Question: Using Python, I want to retrieve a set of solutions that satisfy the following equation describing an ellipsoid:

where H is a positive definite matrix.
In order to retrieve a vector x that satisfies the condition for an arbitrary positive definite matrix 30-dimensional matrix H and arbitrary y, I will minimize the following function:
'''
from scipy.optimize import minimize
import numpy as np
N = 30
H = np.identity(N)
y = 5
def fct(x):
return np.abs(np.dot(x, np.dot(H, x))-y)
x0 = np.ones(N)/ N
solution = minimize(fct, x0, method='Nelder-Mead')['x']
'''
In light of my research goal, I want to retrieve many different solutions that satisfy the condition for a large number (=500) of different positive definite matrices H. As such, I will minimize the function many times with different starting values denoted by x0 for each matrix H. I would like to tailor my approach to the problem such that I gain some performance (in terms of computational time) from special characteristics of my problem.
I know very little of numerical optimization (plan on diving into it when I have the time) but after having read an interesting post <URL> I have come to the following conclusions:
- - -
Is it correct to state that in case H is a positive definite matrix my problem is an unconstrained convex optimization problem?
The Nelder-Mead algorithm does return solutions that 'make sense'. Could I gain a speed up by leveraging characteristics of my problem? Or potentially by use of a different optimization algorithm? I am aware that there are certain methods for which supplying the jacobian and hessian dramatically improve performance but I am not sure whether that applies to my problem.
Many thanks for any help.
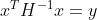
Answer: The problem that you are solving is an equation that can be expressed as F(x, params) = 0, so it is more natural to use a <URL> rather than a minimization function. In this case, you have 30 variables and just one equation, so the problem is highly underdetermined, and you would have to deal with that if you used a root-finding function.
The equation defines the <URL>ellipsoid. You can take advantage of this structure to easily generate points on the ellipsoid without resorting to a numerical solver.
Three sets of points that are not hard to generate are: the points where the ellipsoid intersects the coordinate axes; the extrema of the ellipsoid relative to the coordinate axes (i.e. the points where a bounding box is tangent to the ellipsoid); and the points where the principal axes of the ellipsoid intersect the ellipsoid. You can also generate random points on the ellipsoid by first generating random points on the unit hypersphere, and then transforming those points to the ellipsoid. This is also demonstrated in the script. Finally, if 'x' is a solution, then so is '-x'. (That fact is not used in the script.)
Here's a script that creates the sets of points described above. I use 10 variables instead of 30 to limit the amount of printed output.
'''
import numpy as np
from scipy.linalg import sqrtm
from scipy.stats import ortho_group
#--------------------------------------------
# Generate example input
#--------------------------------------------
dim = 10
# Create a positive definite matrix H with shape (dim, dim).
# evals is the vector of eigenvalues of H. This can be replaced
# with any vector of length 'dim' containing positive values.
evals = (np.arange(1, dim + 1)/2)**2
# Use a random orthogonal matrix to generate H.
R = ortho_group.rvs(dim)
H = R.T.dot(np.diag(evals).dot(R))
# y determines the level set to be computed.
y = 3.0
#--------------------------------------------
# Compute various points on the ellipsoid
#--------------------------------------------
Hinv = np.linalg.inv(H)
# Ellipsoid intercepts of the coordinate axes
xintercepts = np.diag(np.sqrt(y / np.diag(Hinv)))
# Ellipsoid coordinate extrema
xextrema = H.dot(np.diag(np.sqrt(y / np.diag(H))))
# Ellipsoid intersections with principal axes
evals, evecs = np.linalg.eigh(Hinv)
xprincipal = np.sqrt(y/evals)*evecs
# Generate random points on the ellipsoid.
# The distribution of the random points is not uniform on the ellipsoid.
nsample = 5
r = np.random.randn(H.shape[0], nsample)
# u contains random points on the hypersphere with radius 1.
u = r / np.linalg.norm(r, axis=0)
xrandom = sqrtm(H).dot(np.sqrt(y)*u)
#--------------------------------------------
# Print results
#--------------------------------------------
np.set_printoptions(precision=4, linewidth=120)
print("Columns are the ellipsoid coordinate axis intercepts:")
print(xintercepts)
print("Check:", np.array([x.dot(Hinv.dot(x)) for x in xintercepts.T]))
print()
print("Columns are points where the ellipsoid is tangent to its bounding box:")
print(xextrema)
print("Check:", np.array([x.dot(Hinv.dot(x)) for x in xextrema.T]))
print()
print("Columns are points where the principal axes of the ellipsoid intersect the ellipsoid:")
print(xprincipal)
print("Check:", np.array([x.dot(Hinv.dot(x)) for x in xprincipal.T]))
print()
print("Columns are random points on the ellipsoid:")
print(xrandom)
print("Check:", np.array([x.dot(Hinv.dot(x)) for x in xrandom.T]))
'''
Here's the output when the script is run. 'H' is random, so the output will be different each time the script is run. The line beginning with 'Check:' after each matrix shows the result of computing 'x.dot(Hinv.dot(x))' for each column. The values shown after 'Check:' should all be 'y' (with a small tolerance to allow for normal numerical imprecision).
'''
Columns are the ellipsoid coordinate axis intercepts:
[[ 2.9341 0. 0. 0. 0. 0. 0. 0. 0. 0. ]
[ 0. 2.752 0. 0. 0. 0. 0. 0. 0. 0. ]
[ 0. 0. 2.0081 0. 0. 0. 0. 0. 0. 0. ]
[ 0. 0. 0. 4.3061 0. 0. 0. 0. 0. 0. ]
[ 0. 0. 0. 0. 3.4531 0. 0. 0. 0. 0. ]
[ 0. 0. 0. 0. 0. 1.7946 0. 0. 0. 0. ]
[ 0. 0. 0. 0. 0. 0. 3.5877 0. 0. 0. ]
[ 0. 0. 0. 0. 0. 0. 0. 1.8925 0. 0. ]
[ 0. 0. 0. 0. 0. 0. 0. 0. 1.2435 0. ]
[ 0. 0. 0. 0. 0. 0. 0. 0. 0. 2.9075]]
Check: [ 3. 3. 3. 3. 3. 3. 3. 3. 3. 3.]
Columns are points where the ellipsoid is tangent to its bounding box:
[[ 4.2205 -1.6619 0.9486 -1.0971 0.0672 0.0988 2.0569 -0.2758 0.4345 -1.1246]
[-2.392 6.0745 -0.1126 0.262 0.1952 0.7275 -1.829 -3.3036 0.3353 -0.4161]
[ 1.2413 -0.1023 5.5224 -1.9892 1.3277 0.6662 0.6003 -2.6505 -1.0728 0.65 ]
[-1.3493 0.2239 -1.8697 5.1908 0.0367 -0.9623 0.1469 1.5594 -0.3419 0.4431]
[ 0.0917 0.1851 1.385 0.0407 5.7611 -2.3986 0.884 0.1803 -2.3425 -1.4966]
[ 0.1385 0.7082 0.7134 -1.0963 -2.4621 5.9136 -2.6088 -0.8365 4.7242 -0.2406]
[ 2.5176 -1.5554 0.5615 0.1462 0.7926 -2.2789 5.1657 0.0131 -1.8862 -0.0804]
[-0.3829 -3.1874 -2.8128 1.7606 0.1834 -0.829 0.0149 5.8607 -1.2844 2.1692]
[ 0.4579 0.2456 -0.8642 -0.293 -1.8089 3.5539 -1.6244 -0.9749 4.4486 -1.8706]
[-1.4002 -0.3599 0.6185 0.4485 -1.3651 -0.2138 -0.0818 1.945 -2.2096 5.2549]]
Check: [ 3. 3. 3. 3. 3. 3. 3. 3. 3. 3.]
Columns are points where the principal axes of the ellipsoid intersect the ellipsoid:
[[-0.4701 1.1006 -3.008 1.1252 -0.8771 0.3136 -1.0045 2.0293 0.2615 -0.0509]
[ 3.2968 1.5837 4.3875 -0.4139 -0.9073 -0.2182 -1.6669 0.5303 -0.3532 0.2126]
[ 0.9165 3.6613 -1.9066 -2.764 1.0091 1.727 0.7535 0.1335 -0.5318 0.3281]
[-1.5272 -1.9226 2.4674 1.0623 -0.8445 3.5199 0.6734 0.3716 0.018 -0.0609]
[-2.2736 3.3975 1.2729 1.3181 3.3424 0.6659 -1.0468 -0.2749 0.5697 -0.0946]
[ 4.6168 -2.0728 -1.9233 -0.4141 1.2233 1.3196 -1.3411 -0.447 -0.3202 -0.3887]
[-2.7789 1.8796 -1.6604 0.6303 -2.7613 0.7791 -1.534 -1.2874 -0.1734 0.0563]
[-3.7189 -3.8936 -0.3987 -0.0928 1.7785 -0.2127 -1.1247 0.2619 -0.7321 0.3339]
[ 3.2782 -1.6147 -1.2554 1.8212 0.203 0.5629 -0.1255 -0.4354 0.8151 0.5622]
[-1.3981 -1.6701 0.4087 -4.573 -0.423 0.279 -0.8141 0.0621 0.9307 -0.0114]]
Check: [ 3. 3. 3. 3. 3. 3. 3. 3. 3. 3.]
Columns are random points on the ellipsoid:
[[ 1.5979 -1.8849 0.4878 -1.8069 -0.8968]
[-0.6583 -0.304 0.5729 -0.6411 1.1796]
[-0.857 -1.0776 1.4855 -2.2664 -1.6846]
[ 0.1828 0.3555 2.4142 2.7053 3.0825]
[-0.4522 0.6217 3.8429 -2.4424 0.0587]
[-0.6646 -2.4867 -0.3544 2.0967 -2.9529]
[-1.0759 -1.2378 0.7088 -0.561 0.2613]
[ 2.6662 2.862 0.3385 0.9958 0.821 ]
[-1.0947 -3.0513 -0.9832 2.4314 -1.6179]
[ 0.9955 2.3737 0.14 -0.1343 -1.0845]]
Check: [ 3. 3. 3. 3. 3.]
'''